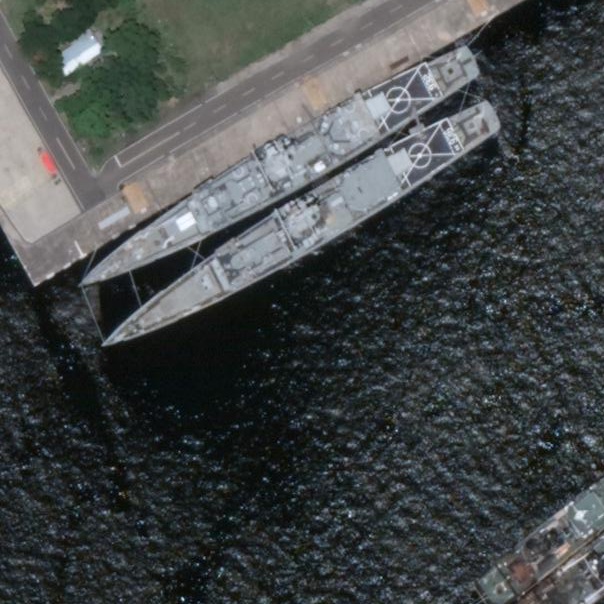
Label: cruiser